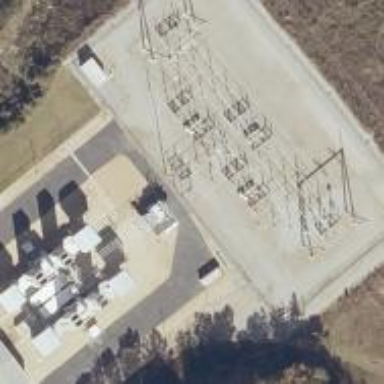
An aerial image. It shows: Switch for power supply.